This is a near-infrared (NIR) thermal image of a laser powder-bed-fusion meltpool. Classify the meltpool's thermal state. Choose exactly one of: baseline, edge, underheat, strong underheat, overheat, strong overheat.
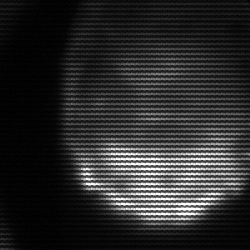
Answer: edge